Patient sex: M
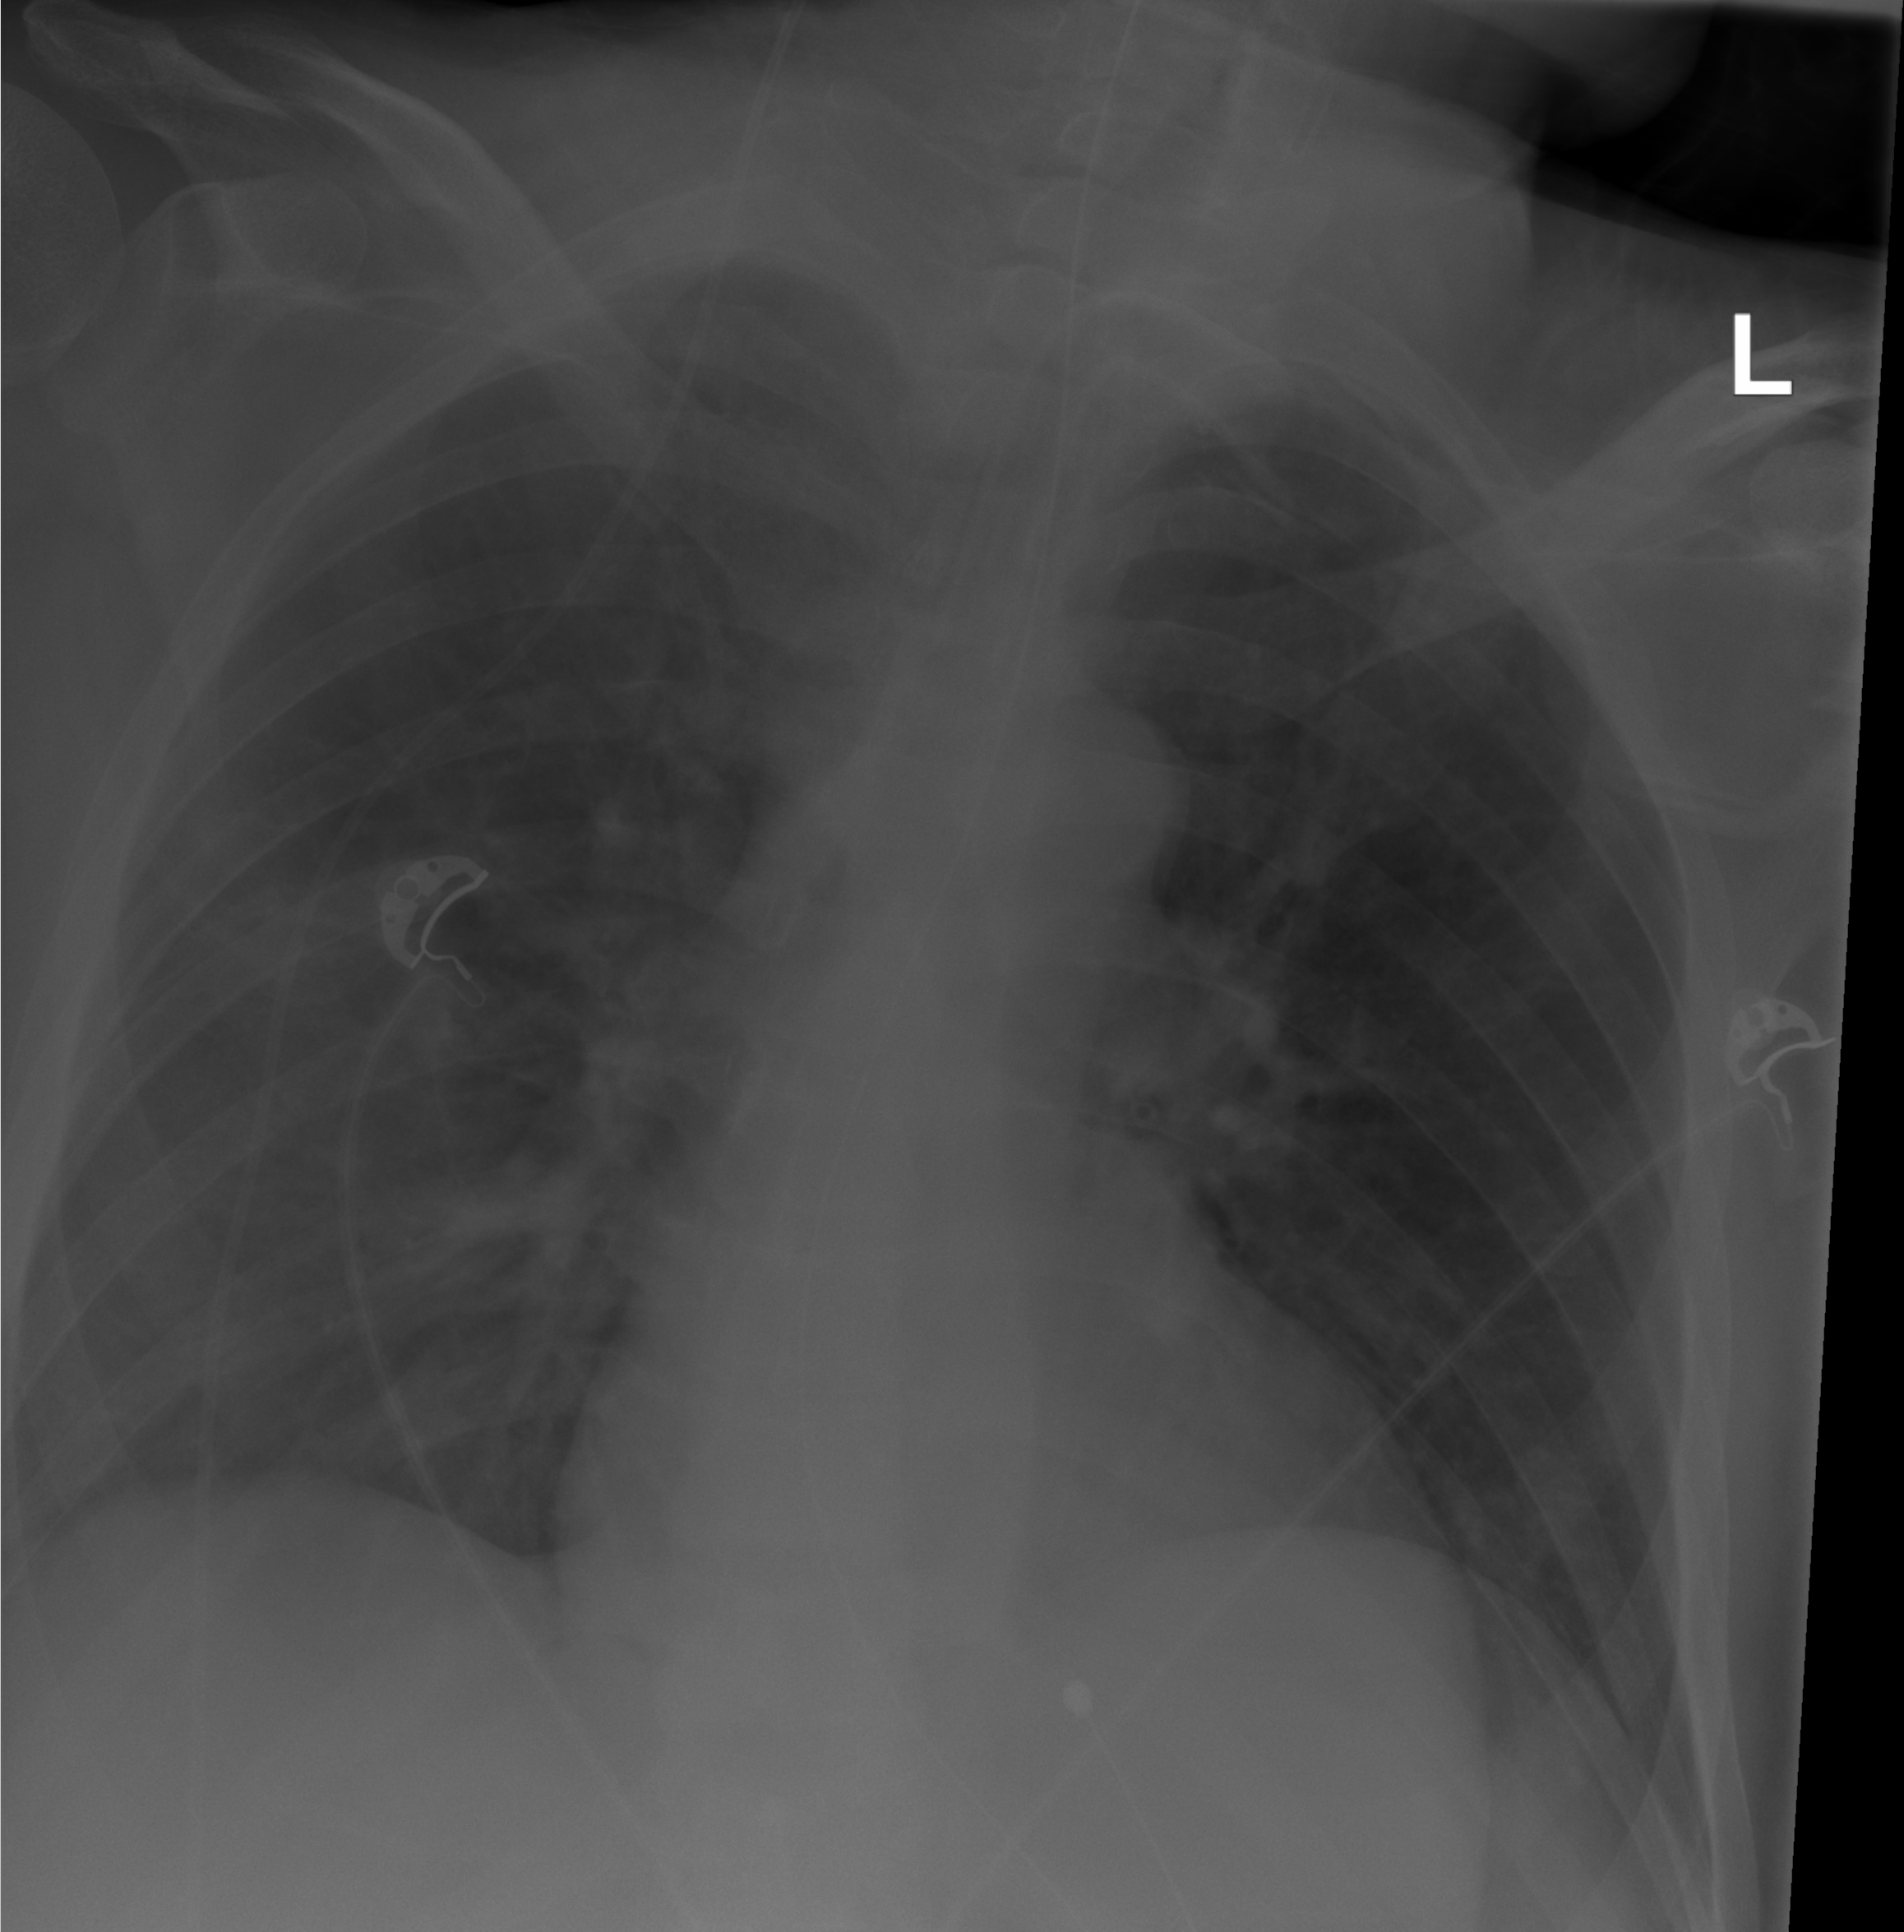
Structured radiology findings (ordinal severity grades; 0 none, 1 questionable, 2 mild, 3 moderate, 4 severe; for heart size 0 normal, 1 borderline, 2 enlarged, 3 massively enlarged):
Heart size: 0
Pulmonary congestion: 1
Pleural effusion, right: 0
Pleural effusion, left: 0
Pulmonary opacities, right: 1
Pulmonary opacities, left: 0
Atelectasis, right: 2
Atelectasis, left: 0